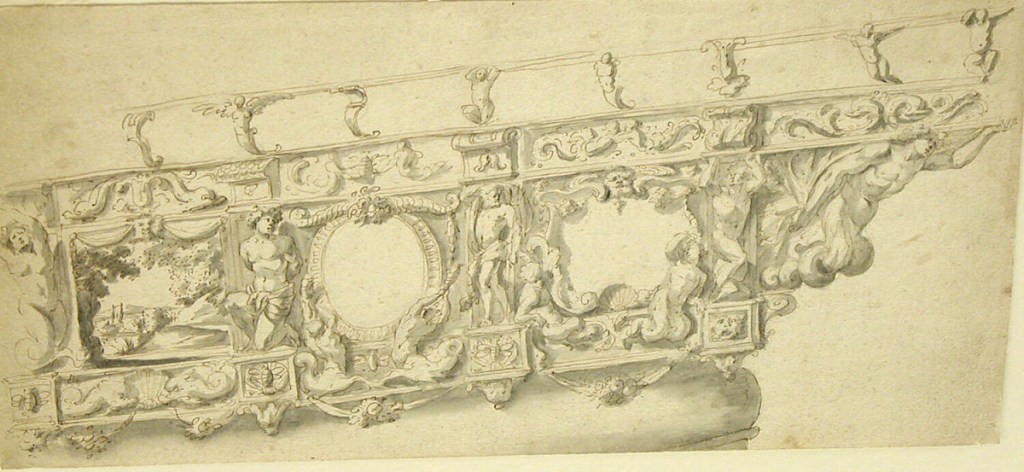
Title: Project for the Outer Decoration of the Quater rails of a Ship with Alternative Suggestions
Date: ca. 1650
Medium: Black chalk, pen, ink, brush and grey watercolor, wash on French paper Verso: Red chalk on French paper
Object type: Drawing
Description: Three panels are shown flanked by sculptural figures of a mermaid, a kneeling man, Neptune, and a man with raised arms.  The left panel is decorated with a landscape and below the landscape are two dolphins holding a shell.  A merman  supports the projecting end at right.  The handrails above the panels are decorated with female and male nude figures and acanthus blossoms.
Verso: A seated female is shown in profile turned toward the left.  The sholders, head, right arm, left hand and foot are not shown.